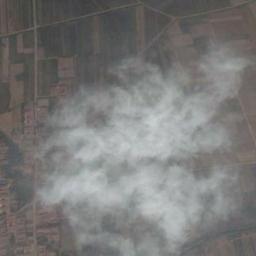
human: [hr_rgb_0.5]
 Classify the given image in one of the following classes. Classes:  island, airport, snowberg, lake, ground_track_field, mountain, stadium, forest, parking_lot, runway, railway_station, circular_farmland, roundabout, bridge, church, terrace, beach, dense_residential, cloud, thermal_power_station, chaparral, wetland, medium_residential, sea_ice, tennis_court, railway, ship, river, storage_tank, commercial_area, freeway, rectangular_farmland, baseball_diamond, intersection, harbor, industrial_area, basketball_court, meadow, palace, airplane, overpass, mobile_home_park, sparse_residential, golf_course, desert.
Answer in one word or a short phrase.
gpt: cloud